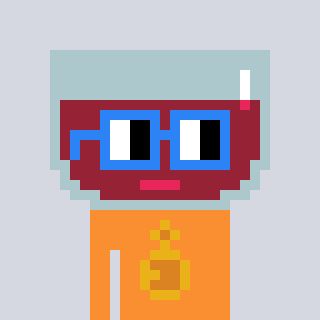
a pixel art character with square blue glasses, a wine-shaped head and a orange-colored body on a cool background